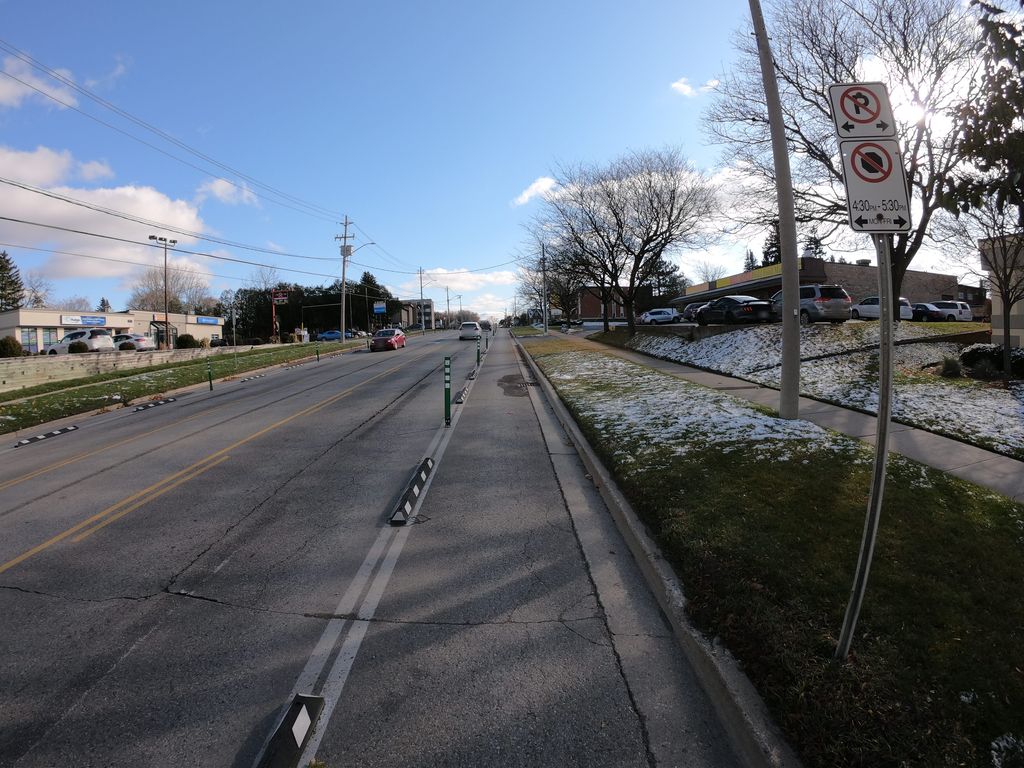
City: kitchener-waterloo